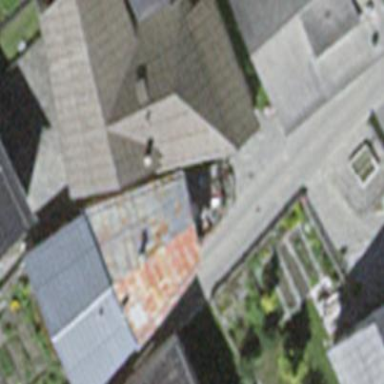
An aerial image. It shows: Building.